Question: i want to animate the two images from middle of the screen to opposite to each other. like below image.

whatever i have done so far is right now i am able animate only one image from left to right and vice versa but now i want to animate them from middle.
here is my code :
'''
b1 = (Button) findViewById(R.id.button1);
logo = (ImageView) findViewById(R.id.imageView1);
Display display = getWindowManager().getDefaultDisplay();
width = display.getWidth();
final Animation posX = new TranslateAnimation(0, width - 50, 0, 0);
posX.setDuration(1500);
posX.setFillAfter(true);
b1.setOnClickListener(new OnClickListener() {
@Override
public void onClick(View v) {
logo.startAnimation(posX);
logo.setVisibility(View.VISIBLE);
}
});
'''
'''
<RelativeLayout
android:layout_width="wrap_content"
android:layout_height="wrap_content"
android:layout_alignParentTop="true"
android:layout_centerHorizontal="true"
android:layout_marginTop="40dp"
android:background="@drawable/set_user_profile_back"
android:paddingLeft="10dp"
android:paddingRight="10dp" >
<ImageView
android:id="@+id/imageView1"
android:layout_width="wrap_content"
android:layout_height="wrap_content"
android:layout_alignParentLeft="true"
android:layout_alignParentTop="true"
android:layout_marginLeft="50dp"
android:contentDescription="@string/hello_world"
android:src="@drawable/prev_btn" />
<ImageView
android:id="@+id/ImageView01"
android:layout_width="wrap_content"
android:layout_height="wrap_content"
android:layout_alignParentTop="true"
android:layout_toRightOf="@+id/imageView1"
android:contentDescription="@string/hello_world"
android:src="@drawable/next_btn" />
</RelativeLayout>
'''
Thanks
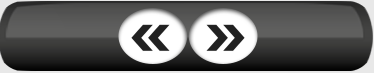
Answer: '''
ImageView img1 = findViewById(R.id.img1);
ImageView img2 = findViewById(R.id.img2);
Animation img1_Anim = AnimationUtils.loadAnimation(this,
R.anim.img1_animation);
img1_Anim.setAnimationListener(AnimationListener);
img1.startAnimation(img1_Anim);
Animation img2_Anim = AnimationUtils.loadAnimation(this,
R.anim.img2_animation);
img2_Anim.setAnimationListener(AnimationListener);
img2.startAnimation(img2_Anim);
private AnimationListener AnimationListener = new AnimationListener() {
@Override
public void onAnimationStart(Animation animation) {
}
@Override
public void onAnimationRepeat(Animation animation) {
}
@Override
public void onAnimationEnd(Animation animation) {
}
};
'''
'''
<?xml version="1.0" encoding="utf-8"?>
<set xmlns:android="http://schemas.android.com/apk/res/android"
android:fillAfter="true" >
<translate
android:duration="500"
android:fromXDelta="50%"
android:toXDelta="0%" />
</set>
'''
'''
<?xml version="1.0" encoding="utf-8"?>
<set xmlns:android="http://schemas.android.com/apk/res/android"
android:fillAfter="true" >
<translate
android:duration="500"
android:fromXDelta="50%"
android:toXDelta="100%" />
</set>
'''